Field crop: tomato
Growth stage: 2
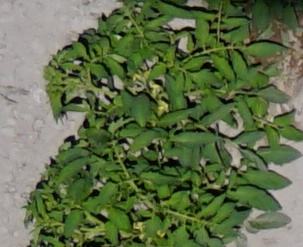
Species: tomato